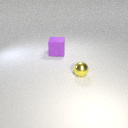
large purple rubber cube to the left of small yellow metal sphere